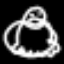
Label: frog